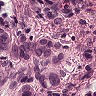
Metastatic tissue present: yes